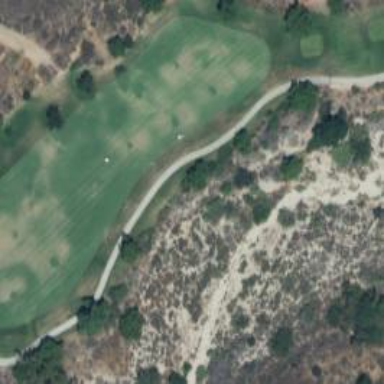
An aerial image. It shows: Grassy area designated as golf fairway.